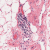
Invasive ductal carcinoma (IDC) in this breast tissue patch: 0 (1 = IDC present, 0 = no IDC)